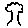
Label: tree